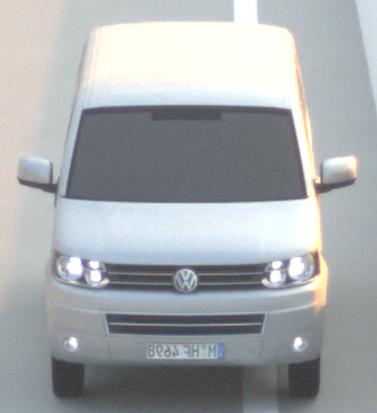
Make: VW Commercial Vehicles (Nutzfahrzeuge)
Model: T5 Multivan 2.0
Detailed model: T5 Multivan
Model produced from: 2009/09
Model produced until: 2013/06
Doors: 4
Color: white
Road condition: dry road
Daytime: sunrise or sunset
Contrast: medium contrast